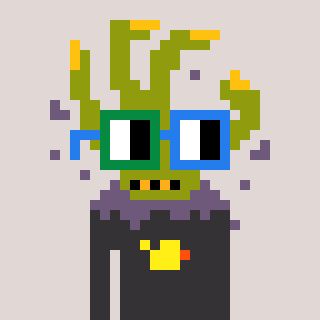
a pixel art character with square green and blue glasses, a zombie-hand-shaped head and a grayscale-colored body on a warm background